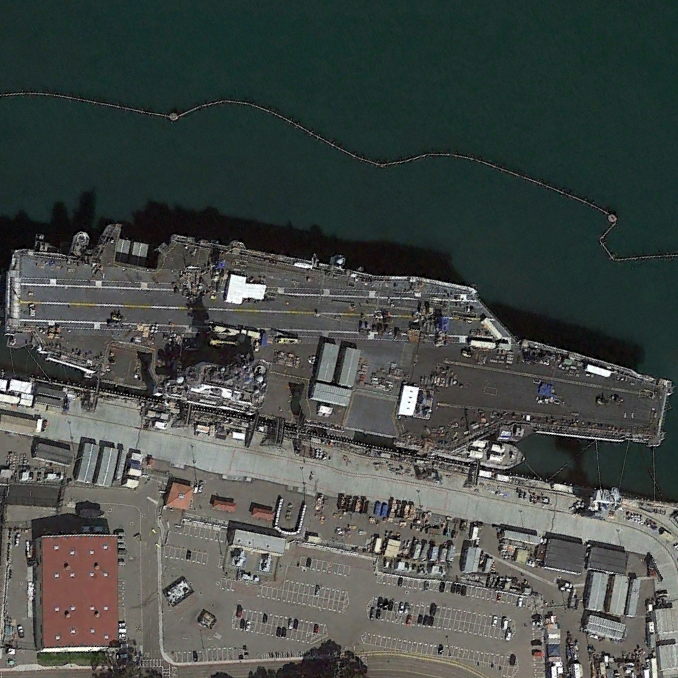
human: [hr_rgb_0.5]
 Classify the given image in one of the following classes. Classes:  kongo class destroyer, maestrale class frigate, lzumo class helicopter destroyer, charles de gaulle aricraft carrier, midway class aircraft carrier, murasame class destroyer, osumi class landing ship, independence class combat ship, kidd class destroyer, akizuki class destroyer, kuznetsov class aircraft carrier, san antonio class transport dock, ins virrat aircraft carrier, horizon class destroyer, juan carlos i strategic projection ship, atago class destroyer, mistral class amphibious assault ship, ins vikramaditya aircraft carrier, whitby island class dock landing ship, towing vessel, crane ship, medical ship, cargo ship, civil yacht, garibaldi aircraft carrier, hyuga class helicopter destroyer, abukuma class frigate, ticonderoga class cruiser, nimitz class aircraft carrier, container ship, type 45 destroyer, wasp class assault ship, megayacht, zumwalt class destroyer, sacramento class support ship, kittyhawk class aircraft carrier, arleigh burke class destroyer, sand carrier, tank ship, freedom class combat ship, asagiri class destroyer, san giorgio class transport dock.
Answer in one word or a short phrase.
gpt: Nimitz class aircraft carrier